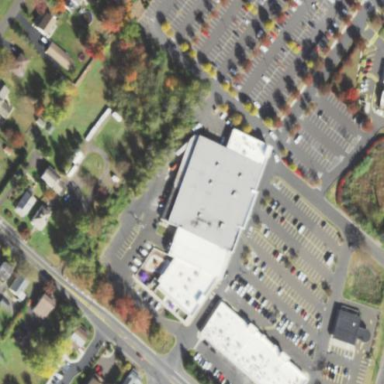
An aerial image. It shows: Retail building.